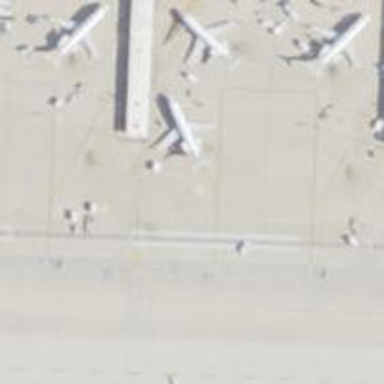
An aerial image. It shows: Airport gate.